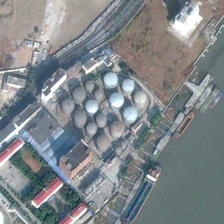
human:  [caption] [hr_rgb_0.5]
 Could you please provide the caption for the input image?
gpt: some boats are on the beach .

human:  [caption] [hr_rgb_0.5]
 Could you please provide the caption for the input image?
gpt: a lot of storage tanks are built beside the grey houses .

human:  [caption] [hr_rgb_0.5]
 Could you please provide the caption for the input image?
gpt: some boats are on the beach .

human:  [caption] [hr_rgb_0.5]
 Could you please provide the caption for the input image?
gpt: a lot of storage tanks are built beside the grey houses .

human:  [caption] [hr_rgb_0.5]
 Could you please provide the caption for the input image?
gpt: some boats are on the beach .